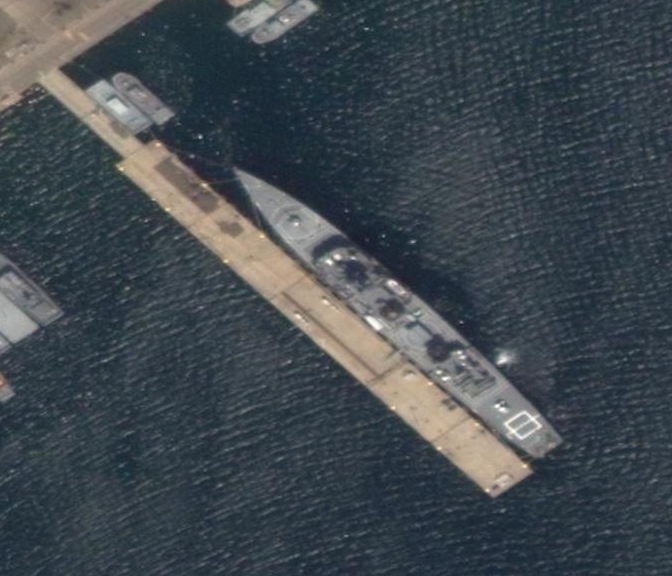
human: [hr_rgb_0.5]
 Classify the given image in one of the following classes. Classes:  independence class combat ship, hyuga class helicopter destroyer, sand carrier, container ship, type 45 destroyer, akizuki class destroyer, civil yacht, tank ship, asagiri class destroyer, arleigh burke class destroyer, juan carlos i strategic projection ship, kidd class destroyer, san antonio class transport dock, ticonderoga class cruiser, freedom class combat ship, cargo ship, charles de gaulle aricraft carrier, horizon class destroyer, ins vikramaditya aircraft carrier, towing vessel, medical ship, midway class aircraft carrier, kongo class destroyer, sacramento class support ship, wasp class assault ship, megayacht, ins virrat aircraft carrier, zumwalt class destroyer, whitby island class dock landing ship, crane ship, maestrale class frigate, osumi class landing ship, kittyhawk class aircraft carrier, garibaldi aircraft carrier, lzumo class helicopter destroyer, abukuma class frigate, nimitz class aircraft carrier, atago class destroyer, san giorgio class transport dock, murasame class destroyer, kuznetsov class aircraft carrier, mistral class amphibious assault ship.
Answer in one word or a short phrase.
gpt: Arleigh Burke class destroyer